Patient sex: M
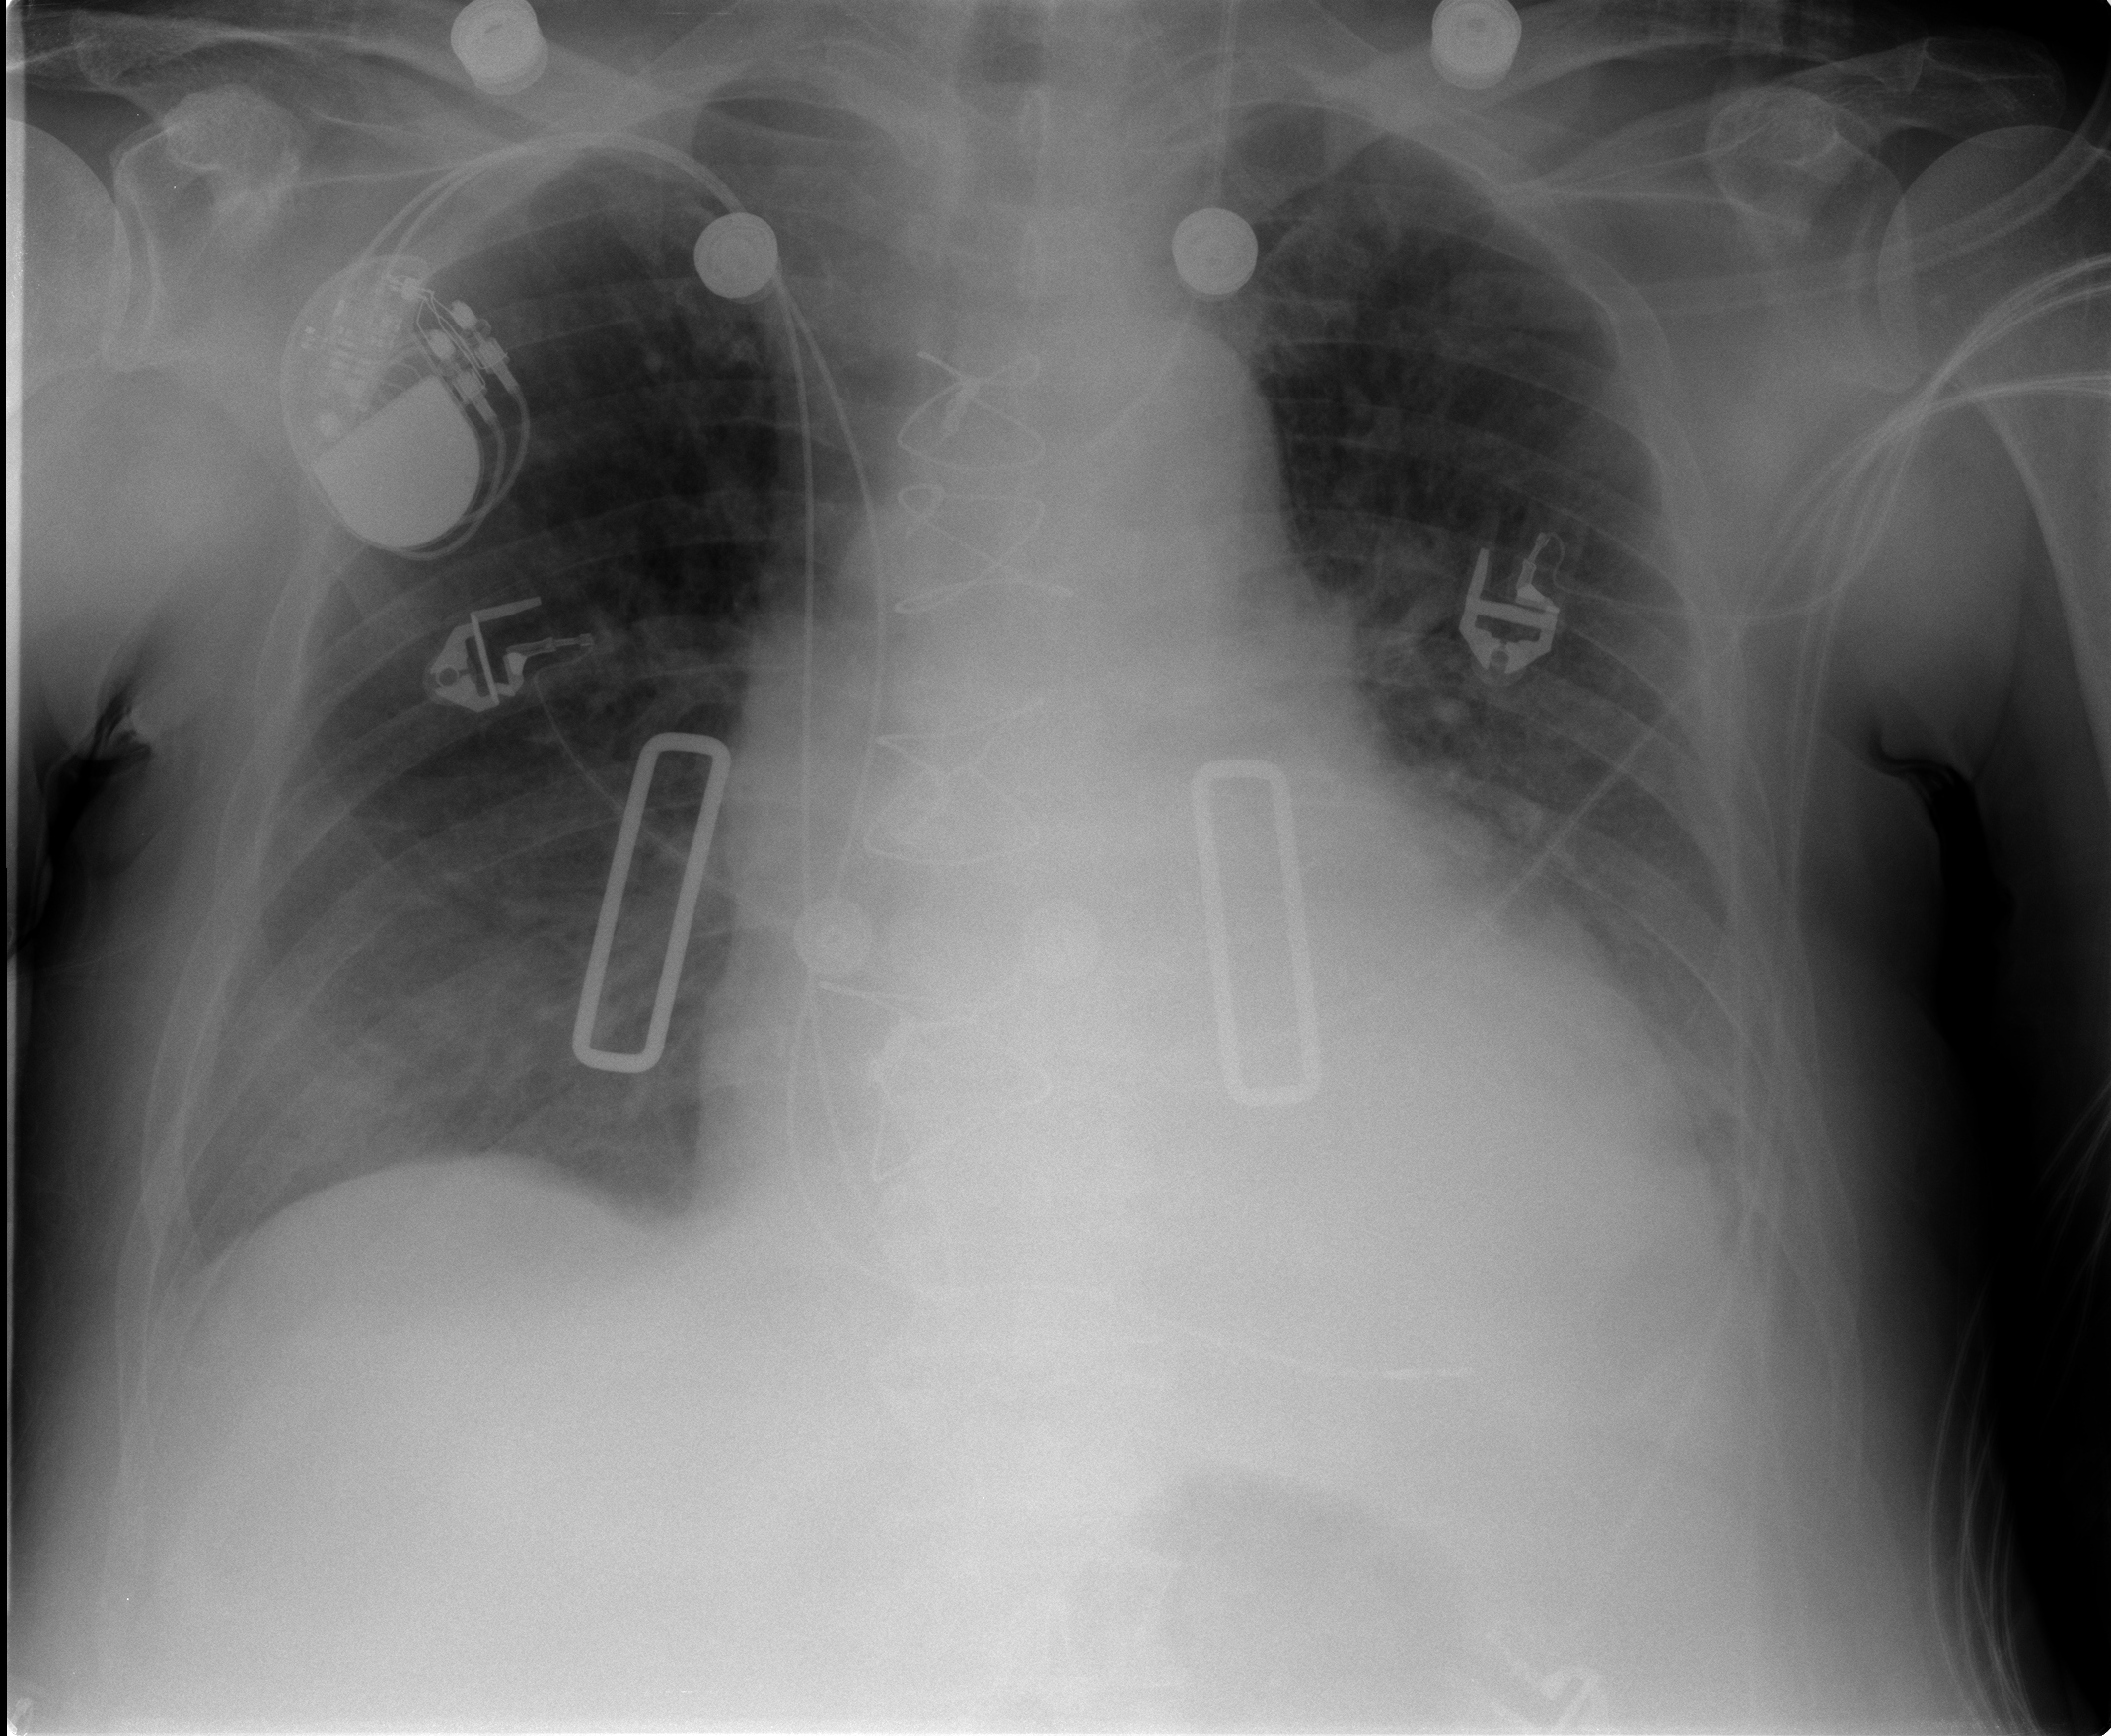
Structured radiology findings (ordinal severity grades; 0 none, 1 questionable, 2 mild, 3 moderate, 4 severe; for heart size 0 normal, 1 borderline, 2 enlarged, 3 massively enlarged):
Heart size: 2
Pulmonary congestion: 0
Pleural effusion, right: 1
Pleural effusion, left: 2
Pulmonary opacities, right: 0
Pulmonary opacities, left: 0
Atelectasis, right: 1
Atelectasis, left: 2